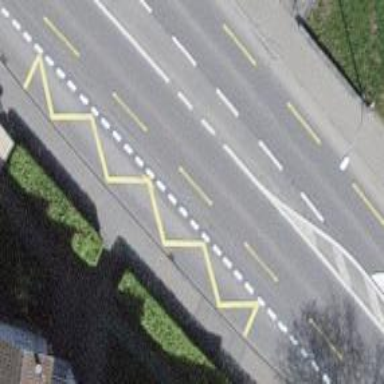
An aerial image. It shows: Bus stop with designated public transport stop position.